Question: Inside my fragment, i have some image and views that are getting their values by binding data, and beneath them a RecyclerView. The images and textviews are showing successfully but my Recyclerview won't show. If i return my view only, the RecyclerView shows but the binded data doesn't. I want to view both of them.
[]
'''
class DetailFragment : Fragment(), LessonRecyclerAdapter.LessonItemListener {
private lateinit var viewModel: SharedViewModel
private lateinit var recyclerView: RecyclerView
override fun onCreateView(
inflater: LayoutInflater, container: ViewGroup?,
savedInstanceState: Bundle?
): View? {
val view = inflater.inflate(R.layout.fragment_detail, container, false)
recyclerView = view.findViewById(R.id.lessonRecyclerView)
navController = Navigation.findNavController(requireActivity(), R.id.nav_host )
viewModel = ViewModelProvider(requireActivity()).get(SharedViewModel::class.java)
viewModel.lessonData.observe(viewLifecycleOwner, Observer {
val adapter =
LessonRecyclerAdapter(
it,
this
)
recyclerView.adapter = adapter
})
// return binding data
val binding = FragmentDetailBinding.inflate(inflater, container, false)
binding.lifecycleOwner = this
binding.viewModel = viewModel
return binding.root
//return view
}
'''
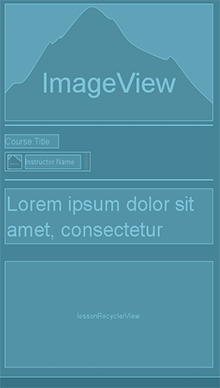
Answer: As you can see, There are two inflates, one for binding and another for view(for recyclerview setup). The easy solution is to directly use 'recyclerview' from binding variable to set up the list as:
'''
private lateinit var binding: FragmentDetailBinding
override fun onCreateView(
inflater: LayoutInflater, container: ViewGroup?,
savedInstanceState: Bundle?
): View? {
navController = Navigation.findNavController(requireActivity(), R.id.nav_host )
viewModel = ViewModelProvider(requireActivity()).get(SharedViewModel::class.java)
binding = FragmentDetailBinding.inflate(inflater, container, false)
binding.lifecycleOwner = this
binding.viewModel = viewModel
viewModel.lessonData.observe(viewLifecycleOwner, Observer {
val adapter =
LessonRecyclerAdapter(
it,
this
)
// directly access the view using ids
binding.lessonRecyclerView.adapter = adapter
})
return binding.root
}
'''
Another option is to <URL> with live data to setup adapter and pass the data to the adapter.